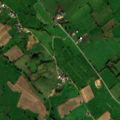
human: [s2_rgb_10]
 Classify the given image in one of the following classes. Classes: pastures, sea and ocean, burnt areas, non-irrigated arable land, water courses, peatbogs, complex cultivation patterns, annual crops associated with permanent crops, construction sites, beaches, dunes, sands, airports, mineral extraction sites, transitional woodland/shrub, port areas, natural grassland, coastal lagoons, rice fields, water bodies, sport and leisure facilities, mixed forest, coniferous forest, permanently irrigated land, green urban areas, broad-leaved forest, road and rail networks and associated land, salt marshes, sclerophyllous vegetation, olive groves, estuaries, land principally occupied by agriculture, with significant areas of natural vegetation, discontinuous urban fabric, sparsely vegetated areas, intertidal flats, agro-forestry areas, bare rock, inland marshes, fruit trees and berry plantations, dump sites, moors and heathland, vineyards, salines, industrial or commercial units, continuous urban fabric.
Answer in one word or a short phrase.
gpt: discontinuous urban fabric, pastures, complex cultivation patterns